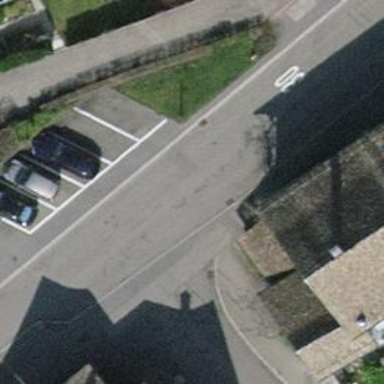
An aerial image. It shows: Asphalt sidewalk along the footway.